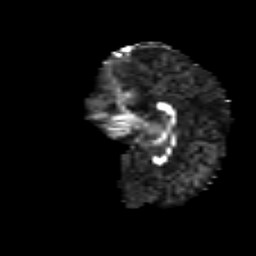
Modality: FA
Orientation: sagittal
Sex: female
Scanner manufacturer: siemens
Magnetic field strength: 3 T
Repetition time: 5 s
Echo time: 0.071 s